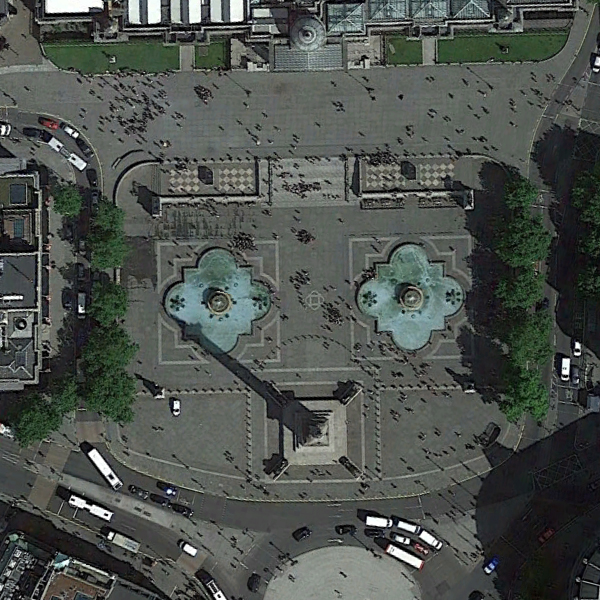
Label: Square